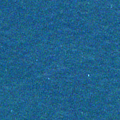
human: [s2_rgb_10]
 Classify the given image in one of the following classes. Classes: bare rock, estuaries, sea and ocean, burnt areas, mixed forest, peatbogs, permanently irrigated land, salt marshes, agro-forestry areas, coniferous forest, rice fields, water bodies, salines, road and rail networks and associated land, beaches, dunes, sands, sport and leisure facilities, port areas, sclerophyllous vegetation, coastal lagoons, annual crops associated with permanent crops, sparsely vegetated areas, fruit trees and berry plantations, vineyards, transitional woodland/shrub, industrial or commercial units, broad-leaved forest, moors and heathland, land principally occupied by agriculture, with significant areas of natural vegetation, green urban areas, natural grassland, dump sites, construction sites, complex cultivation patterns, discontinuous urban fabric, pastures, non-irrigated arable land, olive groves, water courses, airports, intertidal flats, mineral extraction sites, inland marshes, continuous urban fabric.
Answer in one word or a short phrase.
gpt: sea and ocean